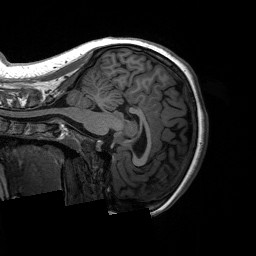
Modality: T1w
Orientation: sagittal
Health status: ill
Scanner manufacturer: siemens
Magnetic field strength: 3 T
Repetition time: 2.3 s
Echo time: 0.00226 s